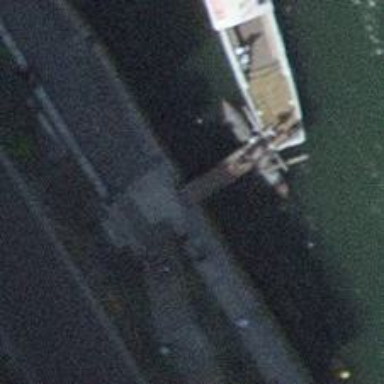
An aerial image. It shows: Ferry with cable system.